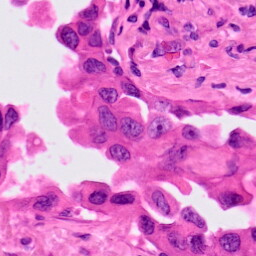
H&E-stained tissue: Lung